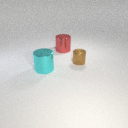
small brown metal cylinder behind large cyan metal cylinder